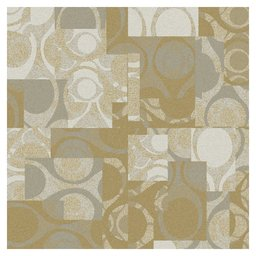
Label: decoration